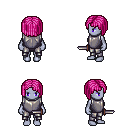
a pixel art fantasy rpg character, female body template, dark elf, purple skin, steel chest armor, metal pants, pink pageboy hairstyle, dagger, four views (front, back, left, right), 2x2 character sprite sheet, small pixel art, hard edges, no anti-aliasing